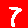
Digit: 7